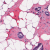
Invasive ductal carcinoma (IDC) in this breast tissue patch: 0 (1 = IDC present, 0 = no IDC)